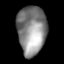
Tissue: lung
Cell type: Fibroblasts
Senescence score: 0.6183
Nuclear area (px): 1385
Mean DAPI intensity: 136.227